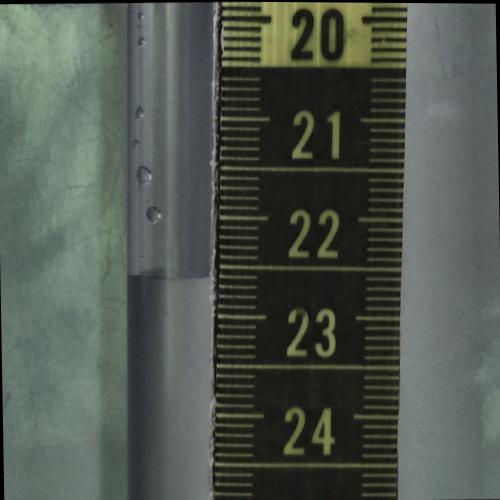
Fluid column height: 22.6 cm